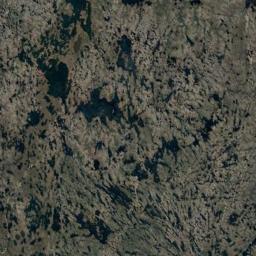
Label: wetland